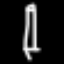
Label: pencil